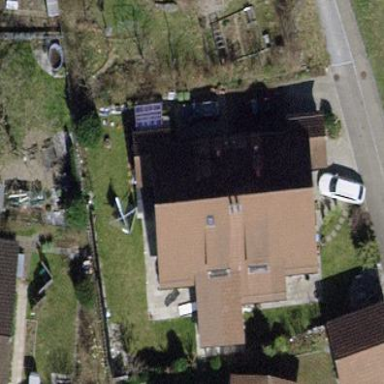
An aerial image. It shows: Building with tiled roof.